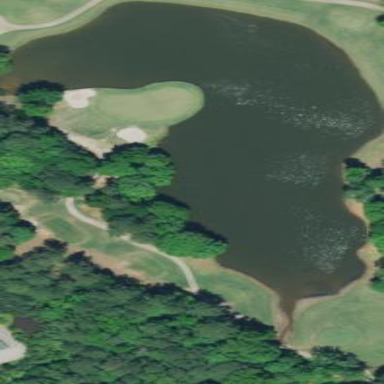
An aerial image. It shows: Water hazard in golf course. The hazard is natural water feature.